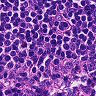
Metastatic tissue present: no